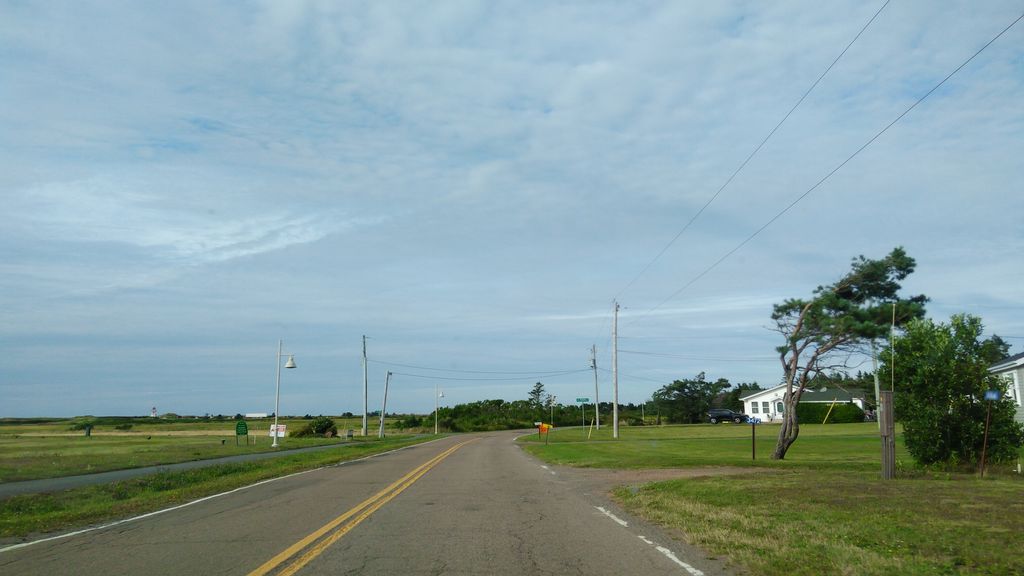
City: charlottetown